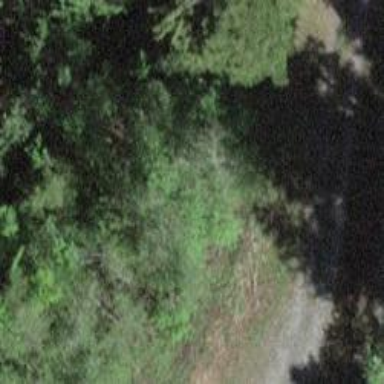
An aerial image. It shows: Culvert tunnel.